Field crop: maize
Growth stage: 2
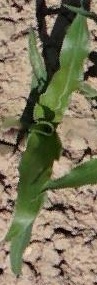
Species: maize